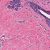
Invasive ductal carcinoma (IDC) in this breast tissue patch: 0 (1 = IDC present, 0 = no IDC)